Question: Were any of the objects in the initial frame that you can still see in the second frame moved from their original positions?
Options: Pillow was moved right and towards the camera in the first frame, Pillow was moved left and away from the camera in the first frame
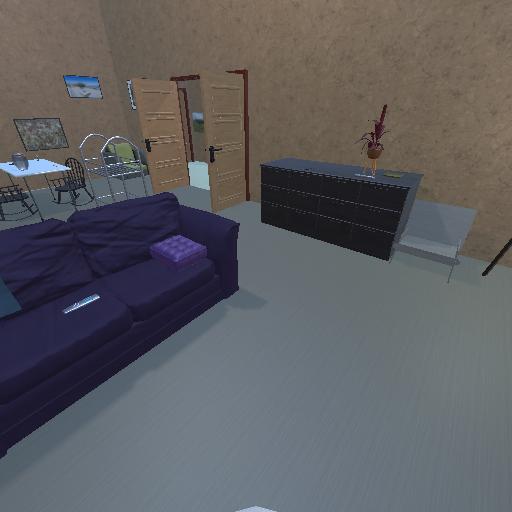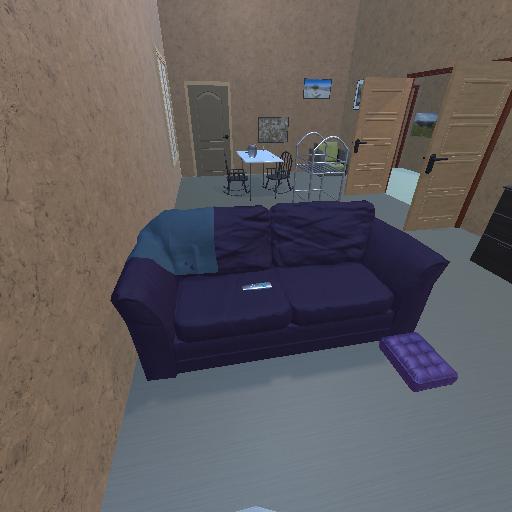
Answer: Pillow was moved right and towards the camera in the first frame